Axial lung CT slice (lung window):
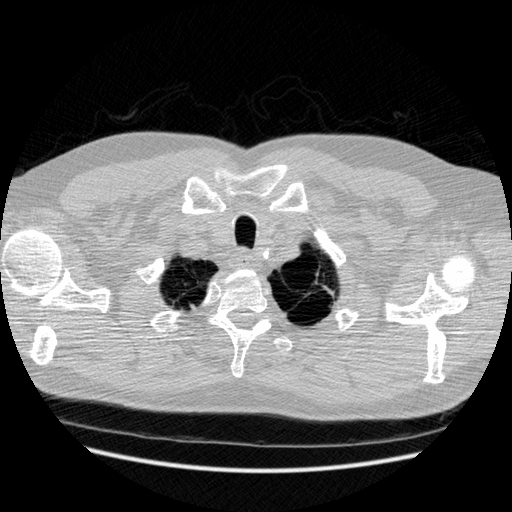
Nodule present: no